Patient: sex M, age 55
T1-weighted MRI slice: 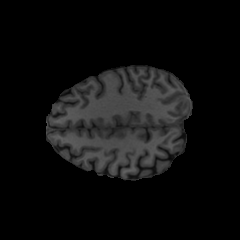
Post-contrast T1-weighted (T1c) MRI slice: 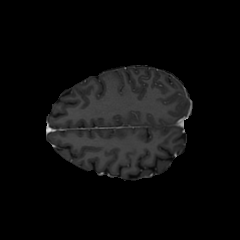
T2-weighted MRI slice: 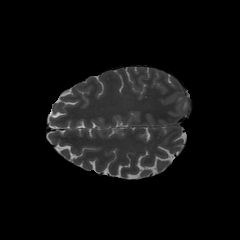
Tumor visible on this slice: yes
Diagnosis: Glioblastoma, IDH-wildtype
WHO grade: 4